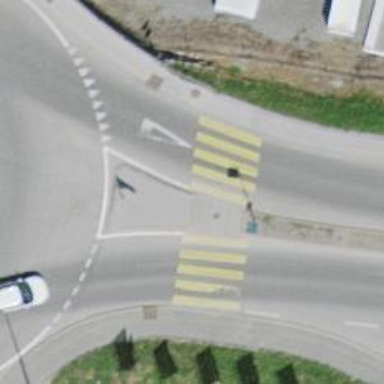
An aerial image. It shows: Uncontrolled zebra crossing with pedestrian island.